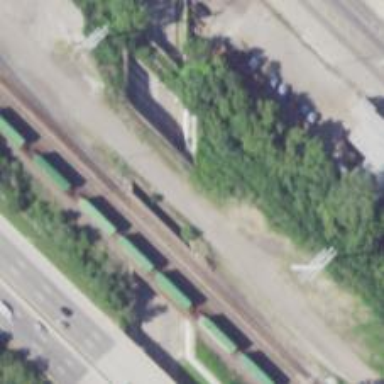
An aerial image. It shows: Abandoned railroad bridge.